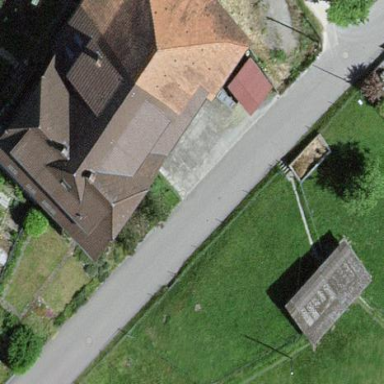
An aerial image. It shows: Farm building.